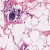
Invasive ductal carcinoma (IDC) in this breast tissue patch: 0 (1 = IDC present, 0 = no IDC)